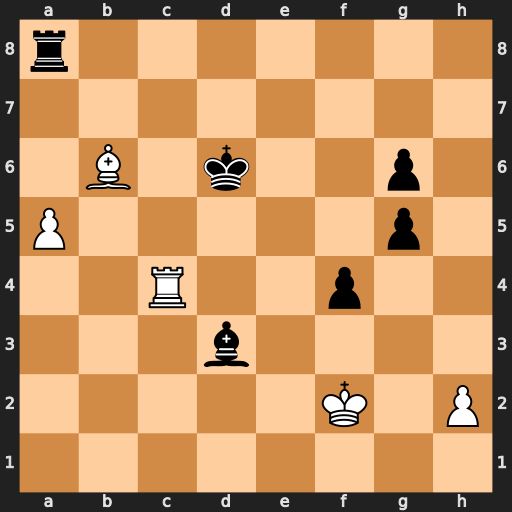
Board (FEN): r7/8/1B1k2p1/P5p1/2R2p2/3b4/5K1P/8
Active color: w
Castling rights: -
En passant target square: -
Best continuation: Rd4+ Ke5 Rxd3